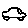
Label: car